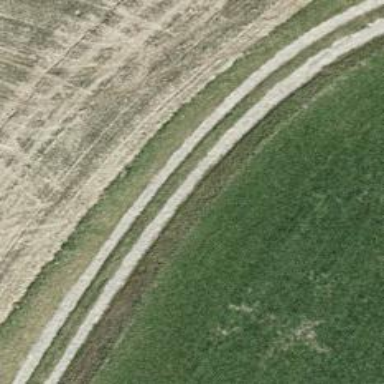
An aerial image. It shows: Track road with grade3 tracktype.